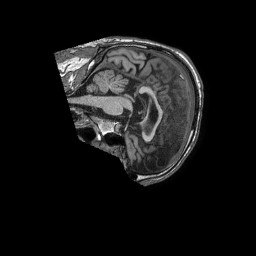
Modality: T1w
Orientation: sagittal
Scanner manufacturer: philips
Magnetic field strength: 1.5 T
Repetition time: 0.007078 s
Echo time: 0.003197 s